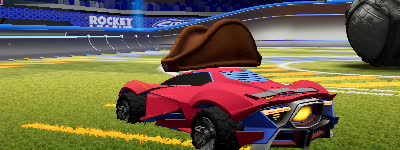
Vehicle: werewolf